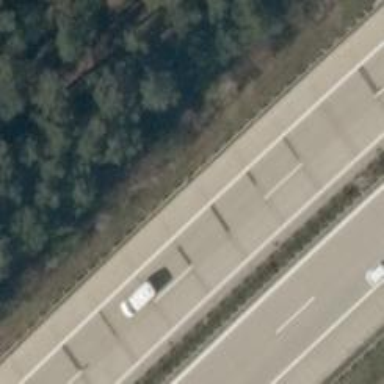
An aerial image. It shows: Motorway with concrete surface.